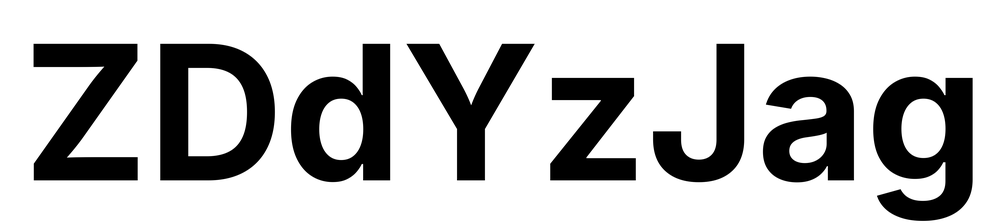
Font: Inter_Bold